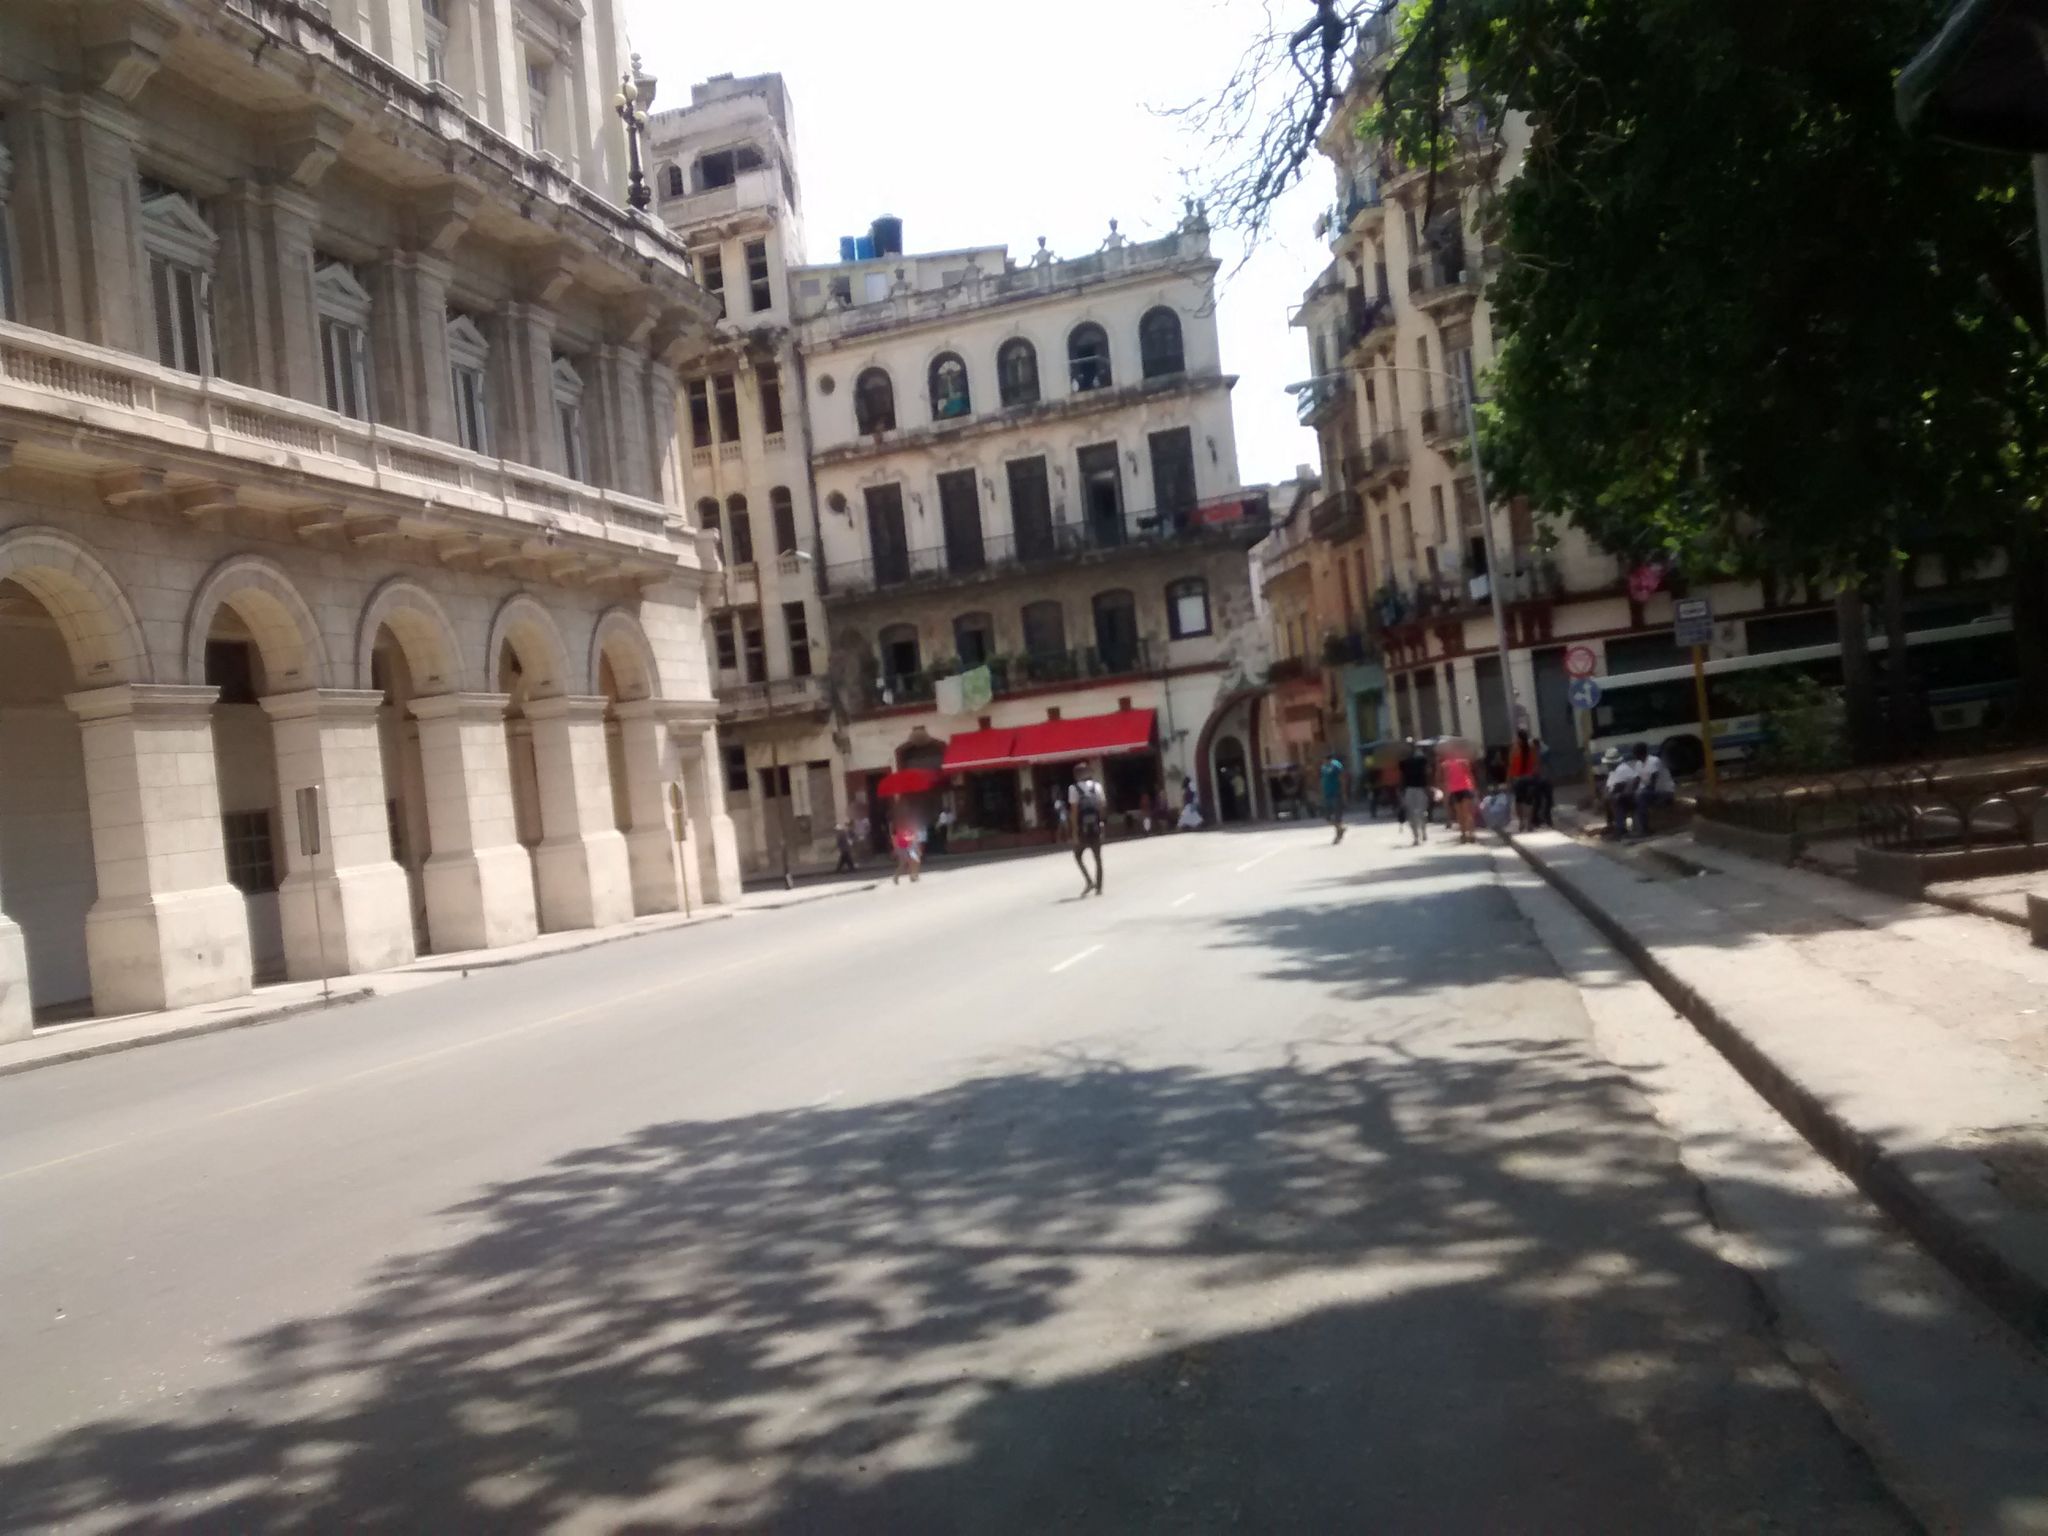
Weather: clear
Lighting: day
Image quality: good
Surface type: walking surface
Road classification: tertiary
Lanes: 4
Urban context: urban centre
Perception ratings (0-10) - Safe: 5.64, Lively: 9.08, Beautiful: 7.31, Boring: 0.84, Depressing: 1.47, Wealthy: 8.13